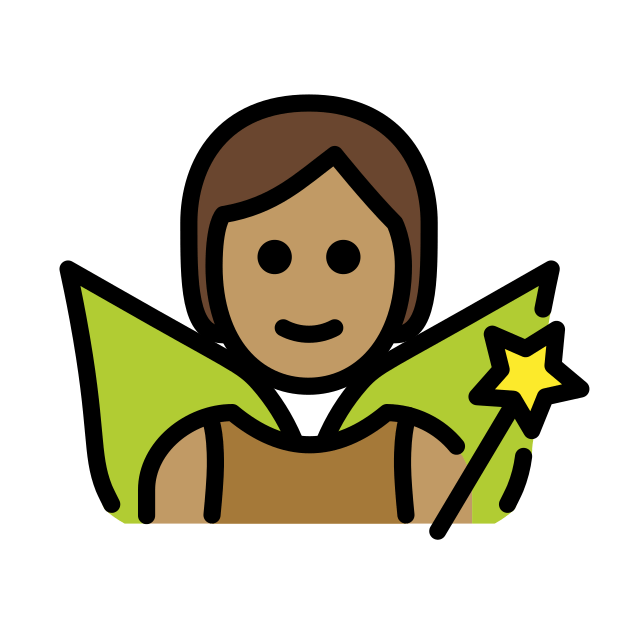
fairy: medium skin tone